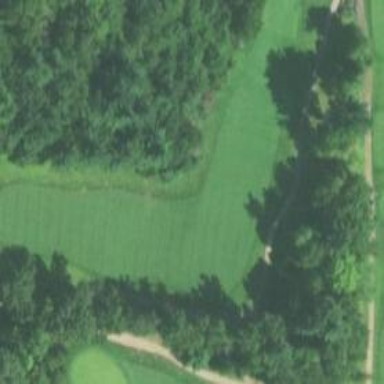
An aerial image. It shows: Golf hole.